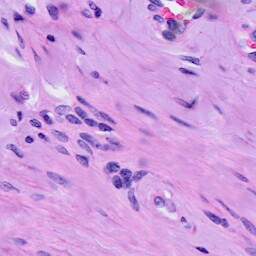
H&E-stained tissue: Cervix